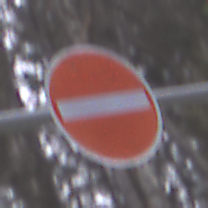
Verkehrszeichen: VerbotDerEinfahrt
Umgebung: Outdoor, Nature
Tageszeit: Midday
Wetter: Overcast
Licht: Natural
Jahreszeit: Autumn
Kontrast: LowContrast